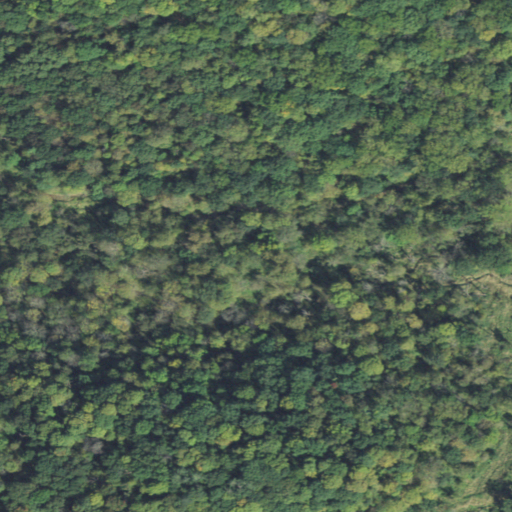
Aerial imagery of valley in Iowa named Ram Hollow containing deciduous forest and herbaceous wetlands